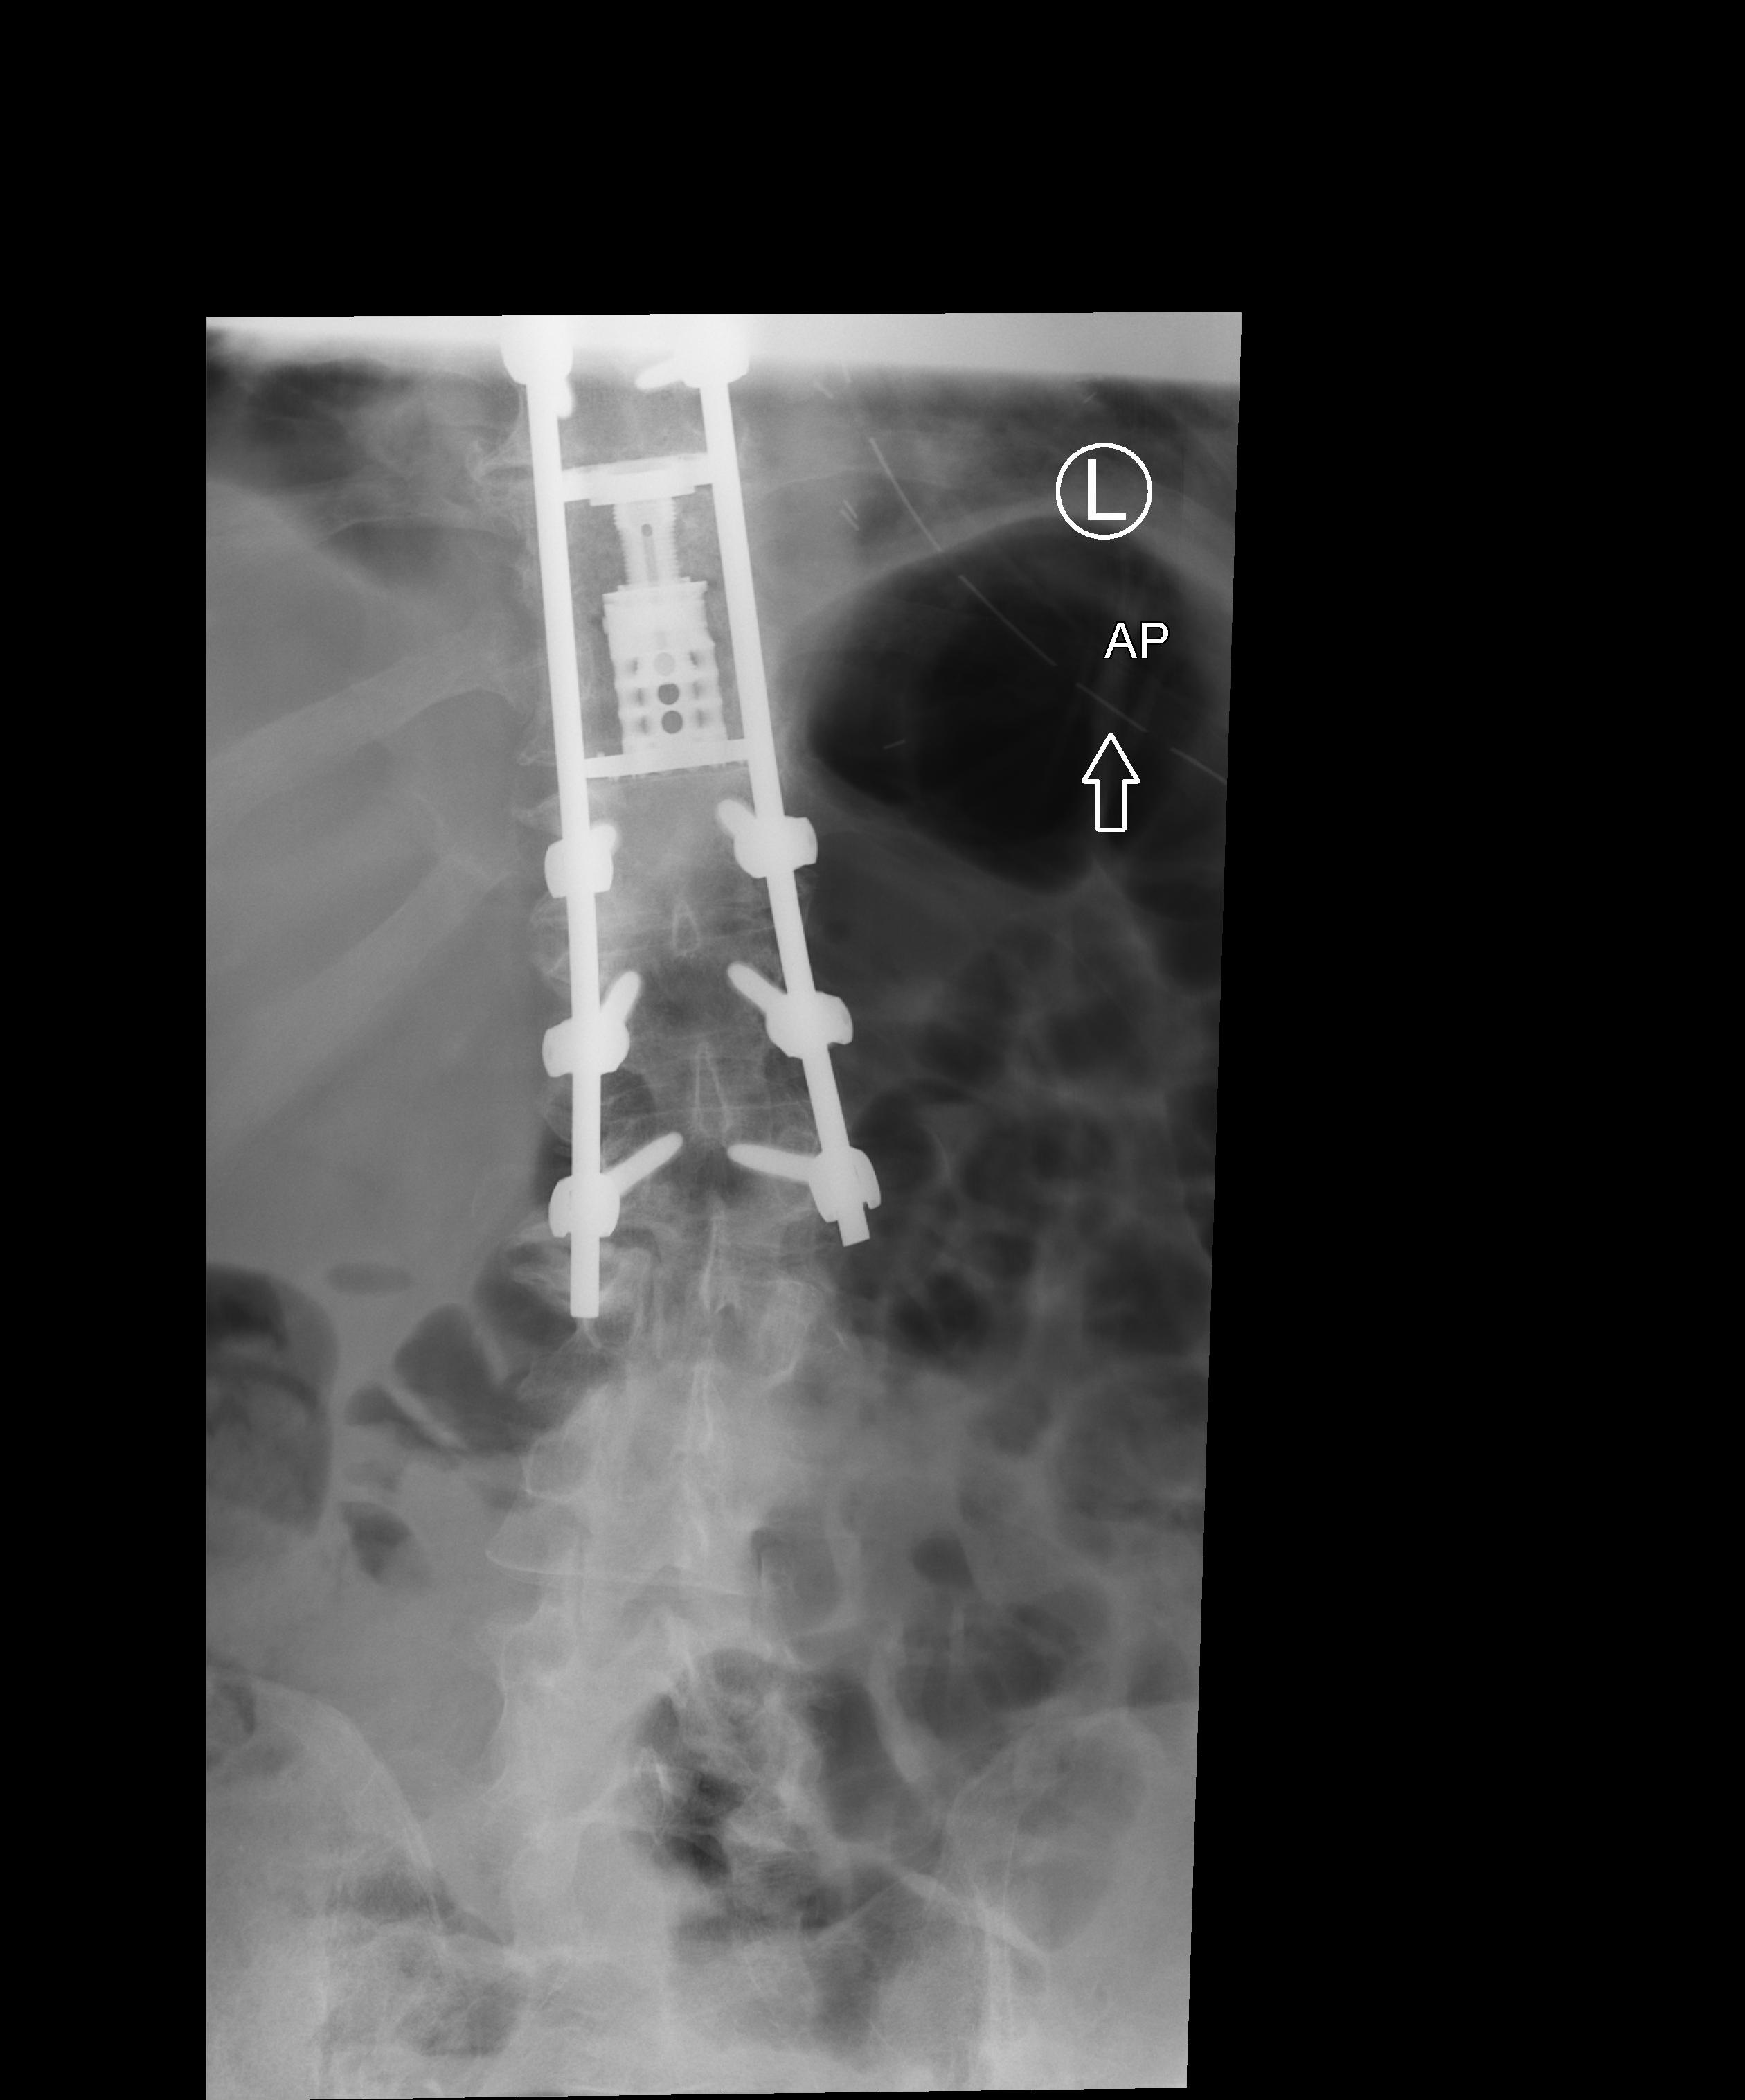
View: AP
Implant manufacturer: medtronic solera